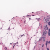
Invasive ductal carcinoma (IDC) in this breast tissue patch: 0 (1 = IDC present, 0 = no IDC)